Aerial crown-view tile of a tropical tree (Barro Colorado Island, Panama), acquired 20250616:
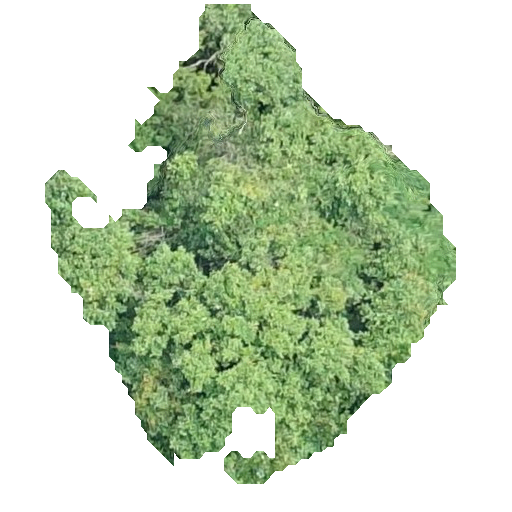
Species: Hieronyma alchorneoides
GBIF accepted scientific name: Hieronyma alchorneoides
Crown area: 160.94 m²